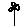
Label: flower